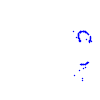
Particle: proton